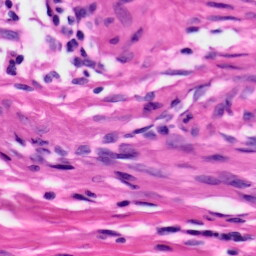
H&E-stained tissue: Skin